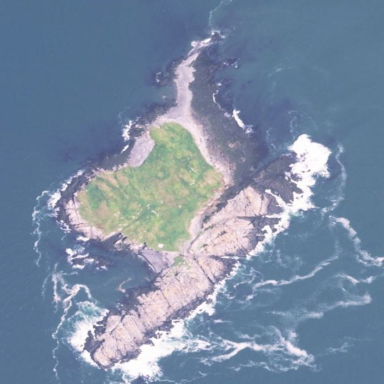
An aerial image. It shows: Island with natural coastline.